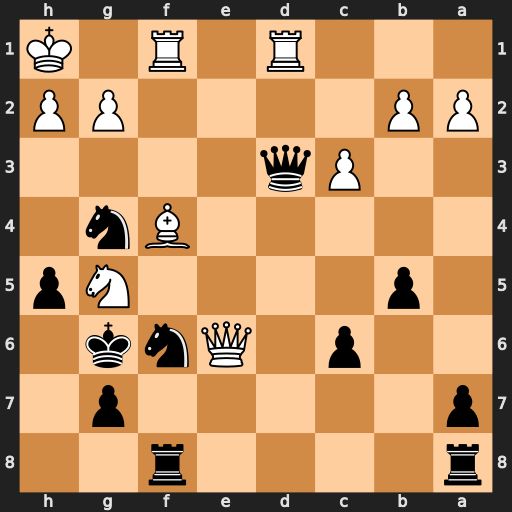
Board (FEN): r4r2/p5p1/2p1Qnk1/1p4Np/5Bn1/2Pq4/PP4PP/3R1R1K
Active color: b
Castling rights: -
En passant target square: -
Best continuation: Nf2+ Kg1 Nxd1